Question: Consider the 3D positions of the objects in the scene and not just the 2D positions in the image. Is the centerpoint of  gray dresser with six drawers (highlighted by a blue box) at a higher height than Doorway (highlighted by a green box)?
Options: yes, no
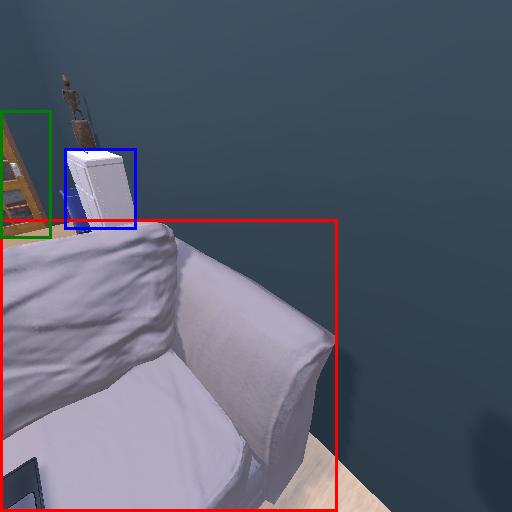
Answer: yes